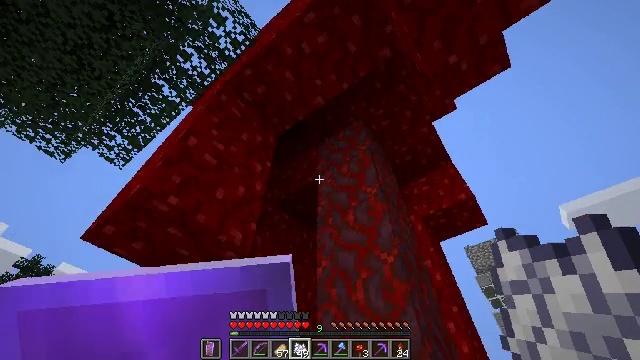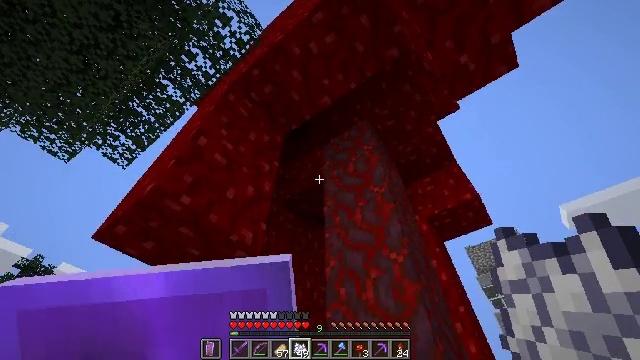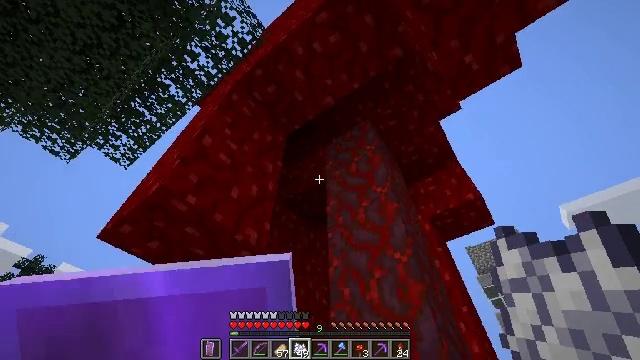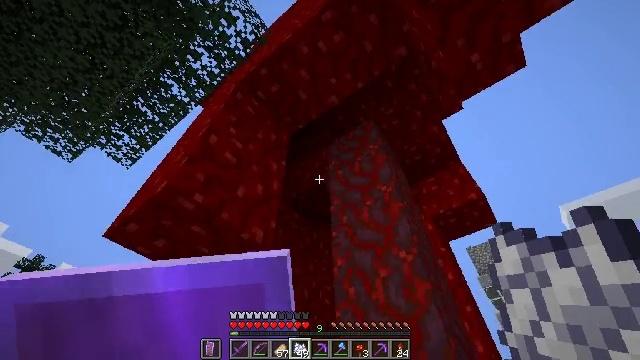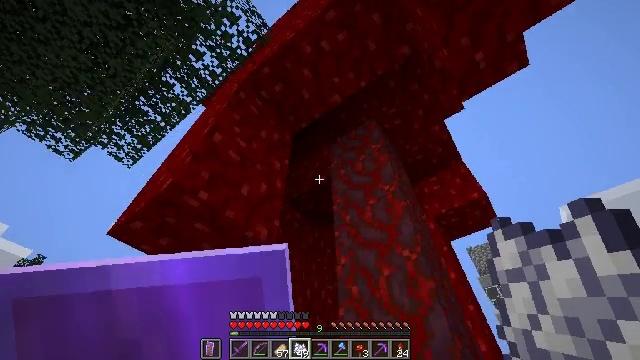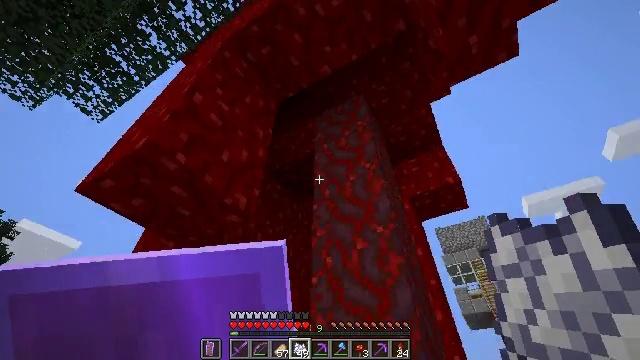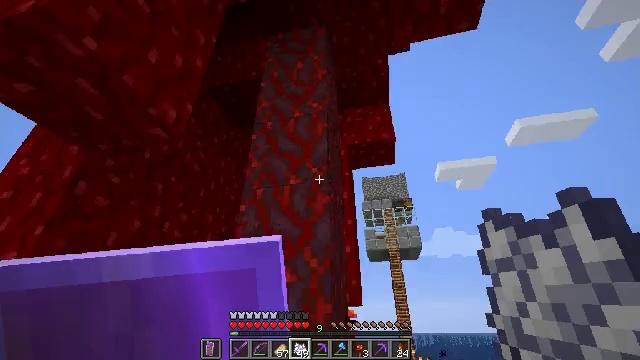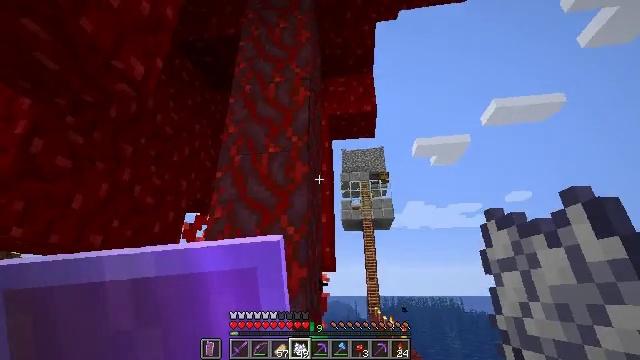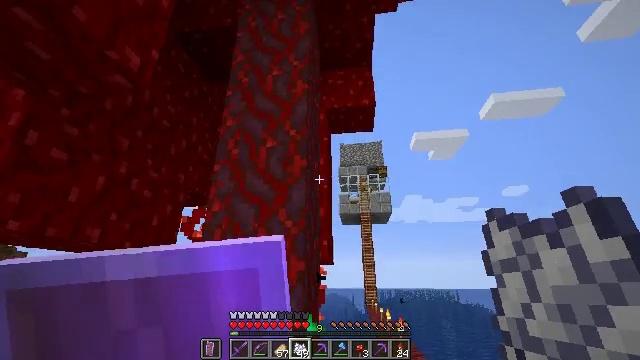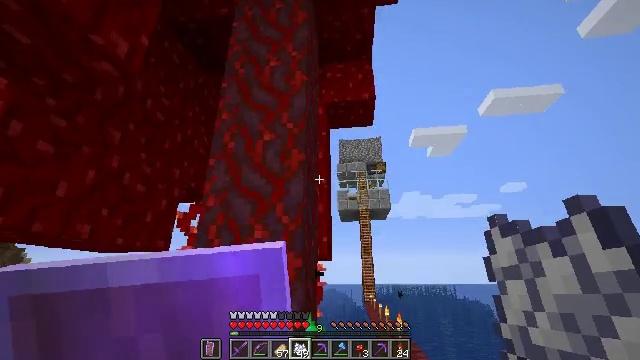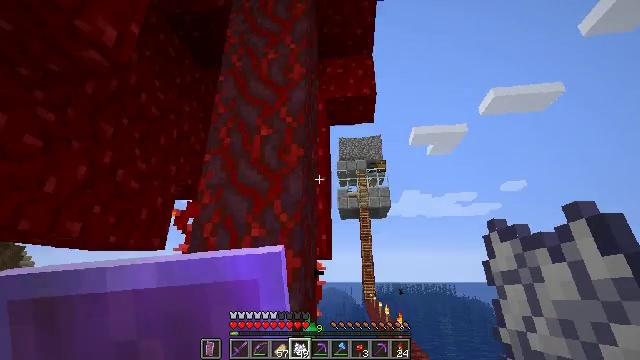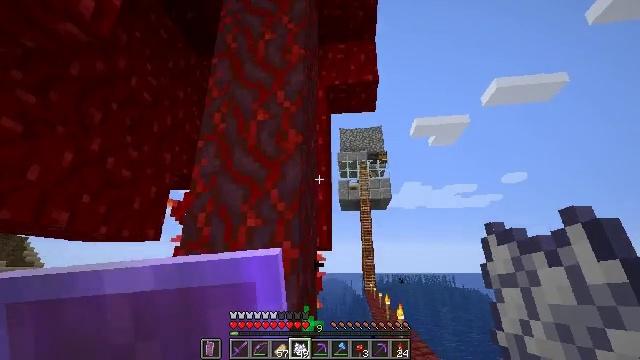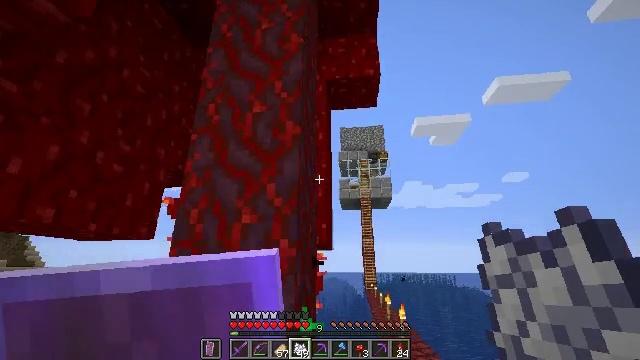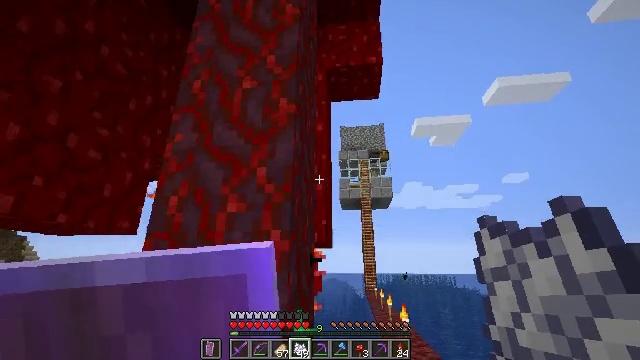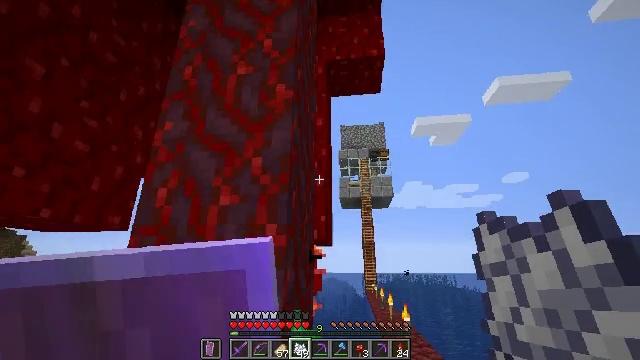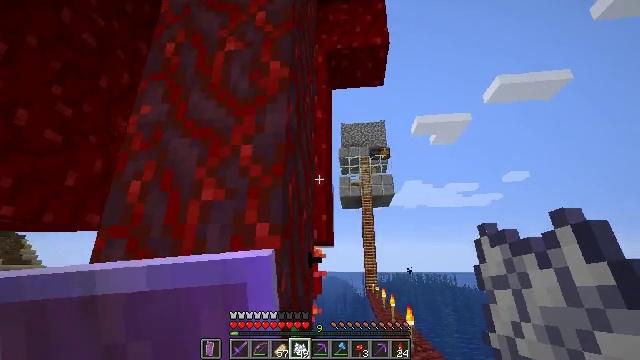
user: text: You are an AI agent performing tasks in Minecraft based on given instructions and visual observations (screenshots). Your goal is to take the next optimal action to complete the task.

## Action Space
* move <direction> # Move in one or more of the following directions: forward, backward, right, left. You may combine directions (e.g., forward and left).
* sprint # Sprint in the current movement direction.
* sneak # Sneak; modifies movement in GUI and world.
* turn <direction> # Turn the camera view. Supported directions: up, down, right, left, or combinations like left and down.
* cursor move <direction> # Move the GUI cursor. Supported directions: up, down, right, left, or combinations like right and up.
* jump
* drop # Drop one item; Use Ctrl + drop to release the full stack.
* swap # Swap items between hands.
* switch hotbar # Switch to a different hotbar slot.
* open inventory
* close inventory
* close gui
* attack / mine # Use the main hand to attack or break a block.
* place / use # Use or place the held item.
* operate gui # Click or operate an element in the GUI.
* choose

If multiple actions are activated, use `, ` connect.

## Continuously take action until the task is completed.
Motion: motion action
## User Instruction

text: Harvest crimson stem blocks.
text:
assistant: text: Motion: no_op
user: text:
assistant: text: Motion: no_op
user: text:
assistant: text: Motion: no_op
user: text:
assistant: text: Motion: no_op
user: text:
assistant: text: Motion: turn right and down
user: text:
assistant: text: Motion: turn right and down
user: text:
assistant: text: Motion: turn right and down
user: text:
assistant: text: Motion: turn down
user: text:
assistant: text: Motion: move forward
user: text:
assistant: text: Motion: move forward
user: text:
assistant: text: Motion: move forward, turn down
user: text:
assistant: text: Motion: move forward
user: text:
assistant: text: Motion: move forward
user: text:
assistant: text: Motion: move forward
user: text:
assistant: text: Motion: move forward
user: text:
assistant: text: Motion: no_op
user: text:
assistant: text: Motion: no_op
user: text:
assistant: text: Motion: no_op
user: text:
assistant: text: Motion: no_op
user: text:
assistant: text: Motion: no_op
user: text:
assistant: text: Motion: no_op
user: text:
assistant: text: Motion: no_op
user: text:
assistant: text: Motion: no_op
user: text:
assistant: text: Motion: move left
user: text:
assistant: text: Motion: move left
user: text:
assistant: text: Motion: move left
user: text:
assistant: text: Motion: move left
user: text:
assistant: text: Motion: no_op
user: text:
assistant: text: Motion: no_op
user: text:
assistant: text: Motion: no_op